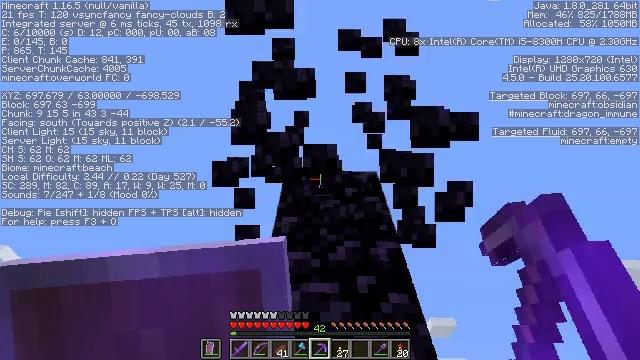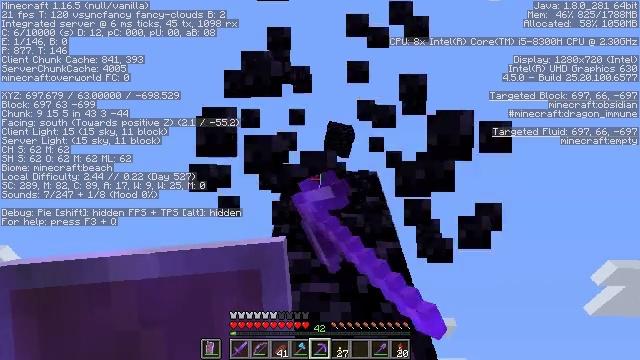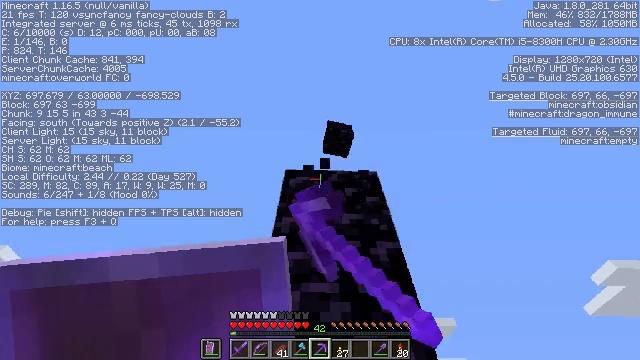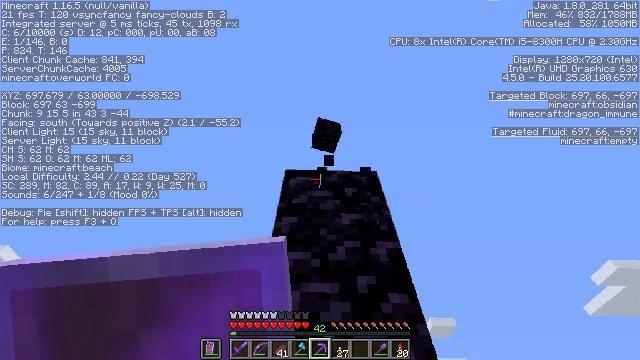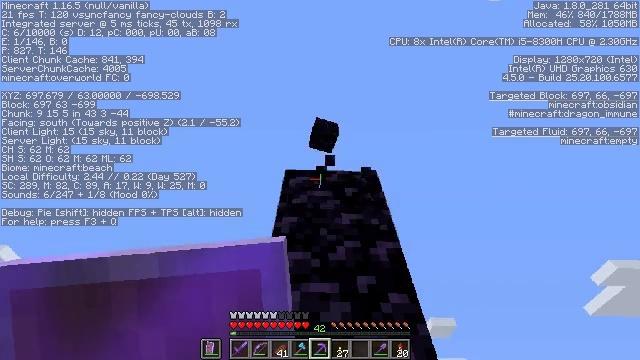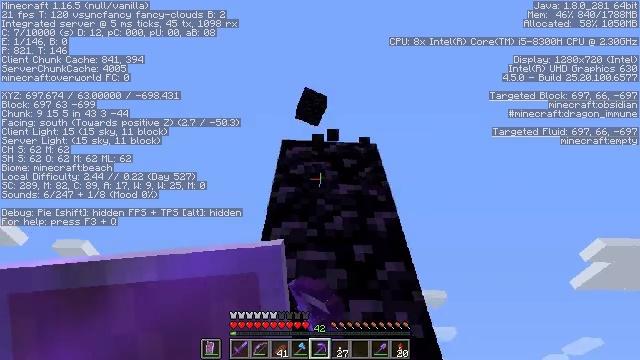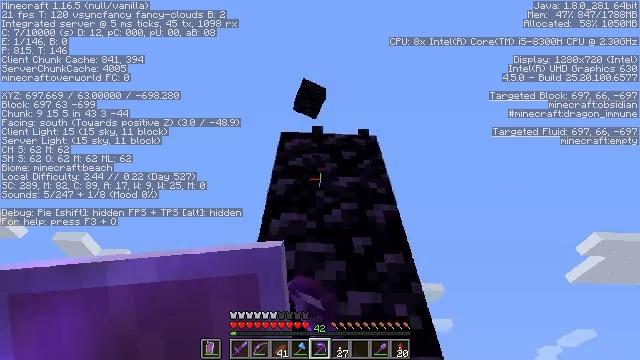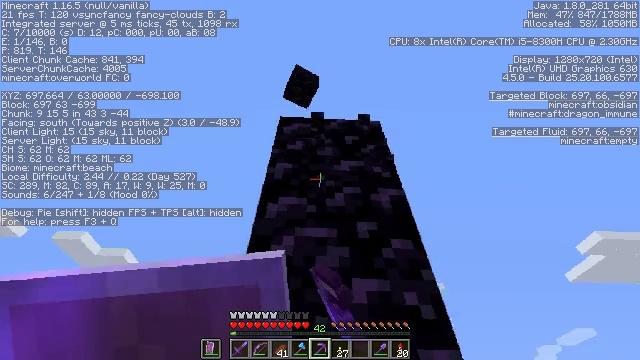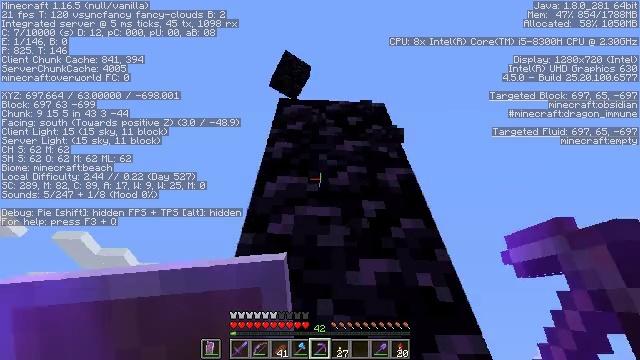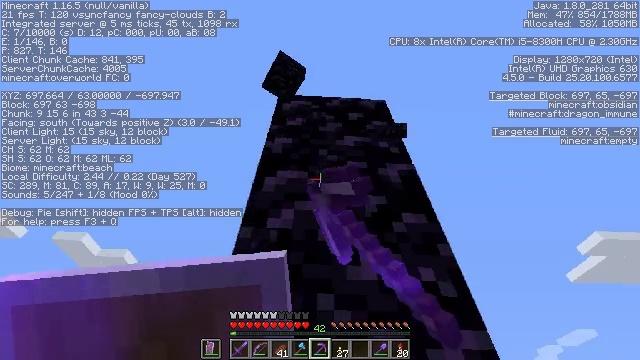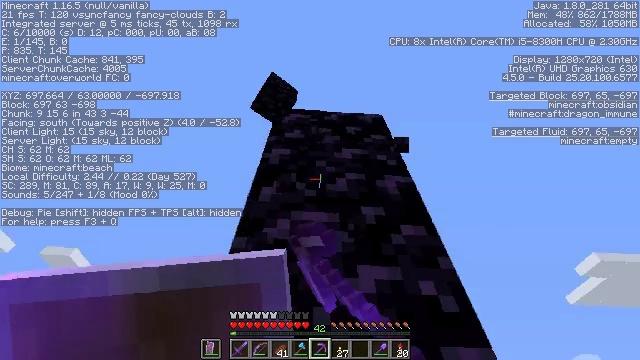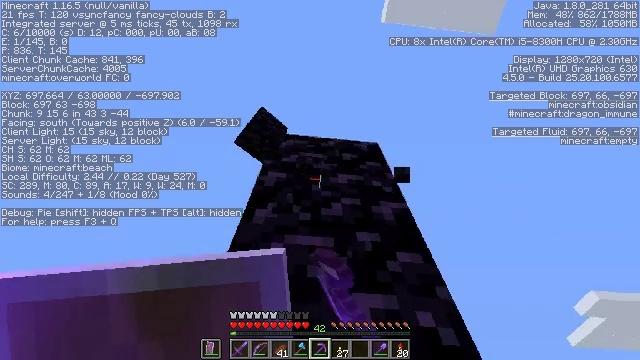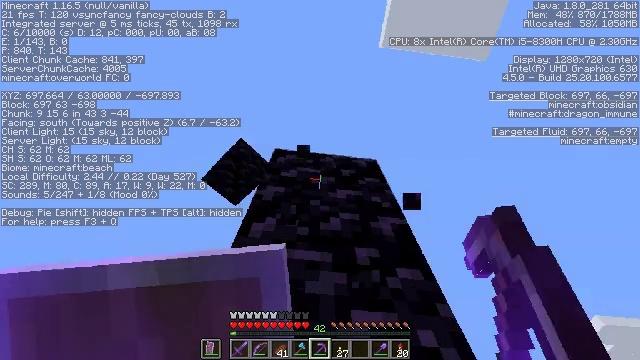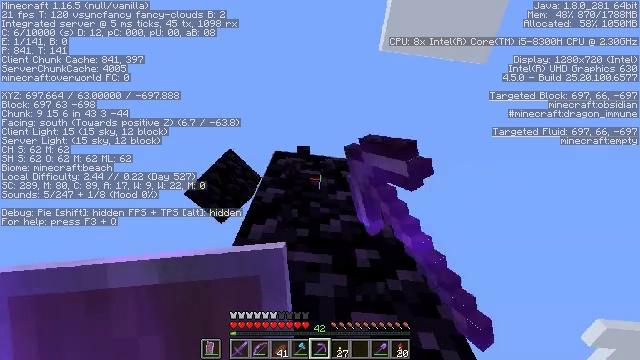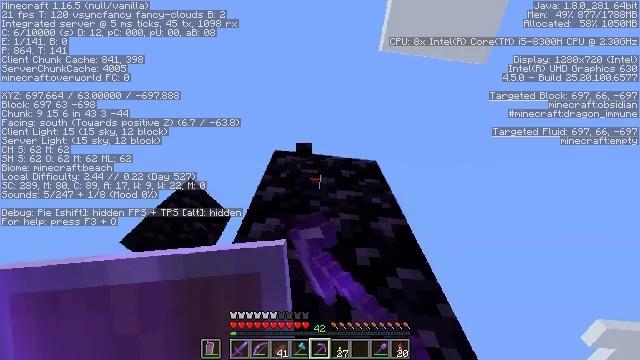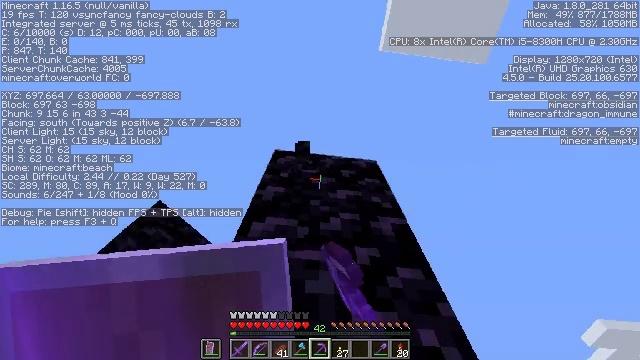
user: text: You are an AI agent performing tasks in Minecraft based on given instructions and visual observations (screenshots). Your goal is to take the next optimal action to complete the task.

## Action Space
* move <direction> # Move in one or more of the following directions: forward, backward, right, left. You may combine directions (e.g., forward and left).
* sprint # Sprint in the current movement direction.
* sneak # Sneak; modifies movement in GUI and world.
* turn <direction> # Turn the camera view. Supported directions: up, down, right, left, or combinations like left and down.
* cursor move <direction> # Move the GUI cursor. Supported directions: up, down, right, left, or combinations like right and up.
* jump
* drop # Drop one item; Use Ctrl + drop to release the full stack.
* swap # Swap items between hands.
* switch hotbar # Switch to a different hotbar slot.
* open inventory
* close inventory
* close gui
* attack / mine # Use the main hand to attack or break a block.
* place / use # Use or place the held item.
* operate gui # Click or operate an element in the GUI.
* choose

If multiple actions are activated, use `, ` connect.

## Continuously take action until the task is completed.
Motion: motion action
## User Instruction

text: Harvest obsidian for portal building.
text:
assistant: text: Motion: attack / mine
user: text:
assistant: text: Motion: attack / mine
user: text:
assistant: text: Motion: attack / mine
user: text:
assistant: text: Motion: attack / mine
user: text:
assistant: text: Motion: move forward, turn down, attack / mine
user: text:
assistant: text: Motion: move forward, turn down, attack / mine
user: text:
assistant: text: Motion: move forward, attack / mine
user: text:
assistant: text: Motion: attack / mine
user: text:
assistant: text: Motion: attack / mine
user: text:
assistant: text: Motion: turn right and up, attack / mine
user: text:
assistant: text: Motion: turn right and up, attack / mine
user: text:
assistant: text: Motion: turn up, attack / mine
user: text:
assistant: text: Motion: attack / mine
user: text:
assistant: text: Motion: attack / mine
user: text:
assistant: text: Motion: attack / mine
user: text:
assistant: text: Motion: attack / mine
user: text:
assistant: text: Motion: attack / mine
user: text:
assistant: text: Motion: turn left and down, attack / mine
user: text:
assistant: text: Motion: attack / mine
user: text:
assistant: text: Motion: attack / mine
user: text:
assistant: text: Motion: attack / mine
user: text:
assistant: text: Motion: attack / mine
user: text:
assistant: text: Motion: attack / mine
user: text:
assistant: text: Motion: attack / mine
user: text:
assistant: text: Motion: attack / mine
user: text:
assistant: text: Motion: attack / mine
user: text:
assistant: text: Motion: attack / mine
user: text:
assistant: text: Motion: attack / mine
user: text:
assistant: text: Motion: attack / mine
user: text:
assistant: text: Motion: attack / mine